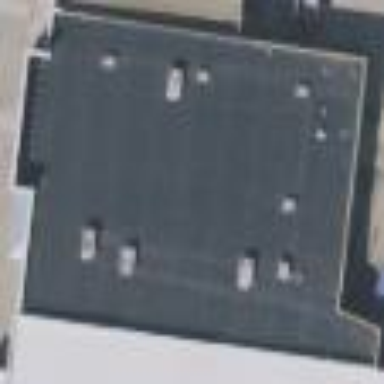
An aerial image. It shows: Retail building.